一年级 · 计数

战的前面有 \$ \qquad \$只兔, 后面有 \$ \qquad \$只兔。
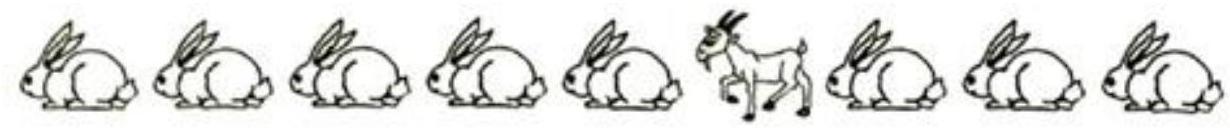
答案: $5 ; 3$